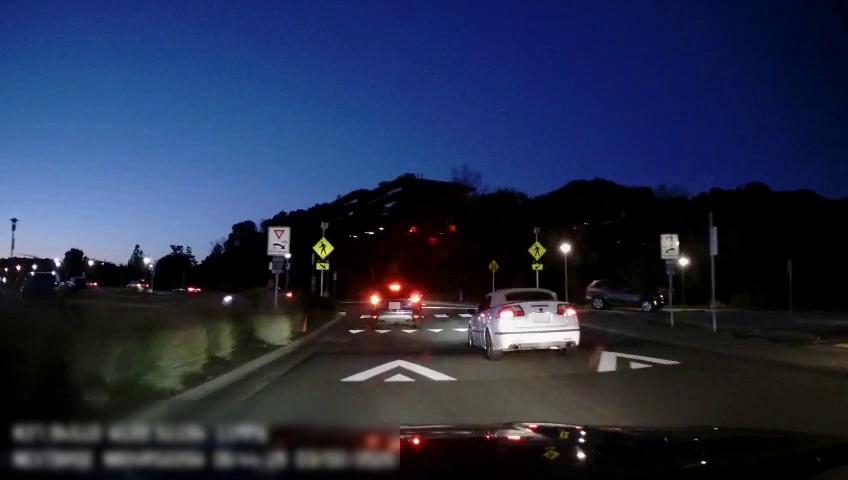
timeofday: Night
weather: Other
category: Drivable Space
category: Vehicles | SUV
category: Vehicles | Car
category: Vehicles | Car
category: Vehicles | Car
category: Vehicles | Car
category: Vehicles | Car
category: Vehicles | SUV
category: Vehicles | Car
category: Traffic | Signs
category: Traffic | Signs
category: Traffic | Signs
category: Traffic | Signs
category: Traffic | Signs
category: Traffic | Signs
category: Traffic | Signs